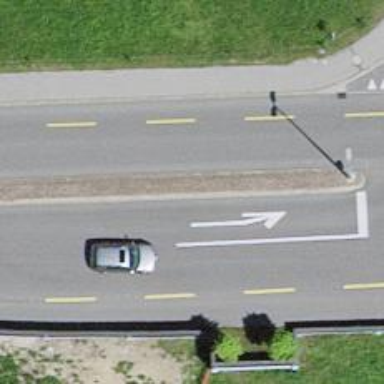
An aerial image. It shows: Secondary road with advisory cycle lane. The road surface is asphalt.